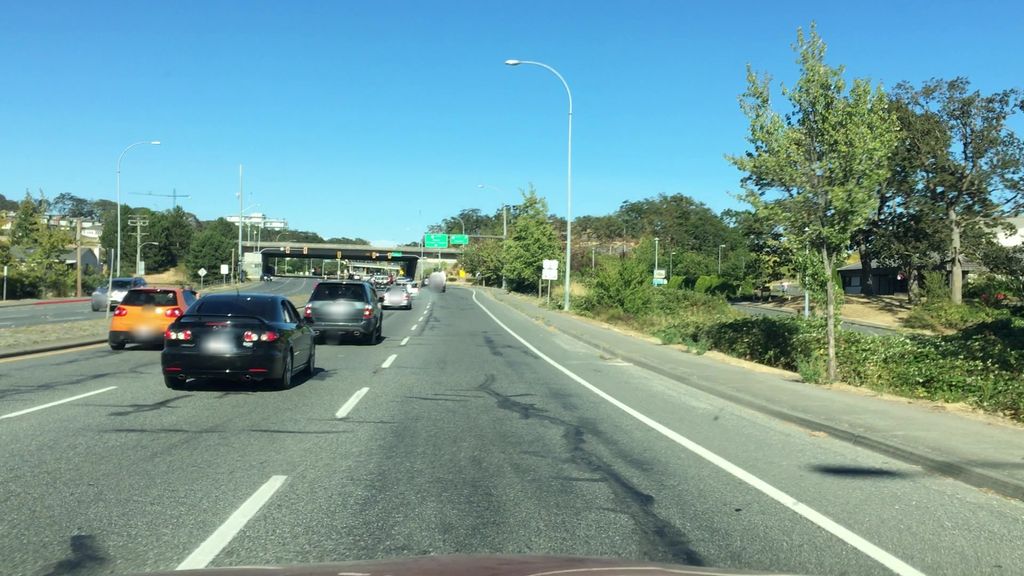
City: victoria